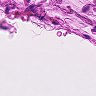
Metastatic tissue present: no